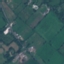
Land use / land cover class: Pasture